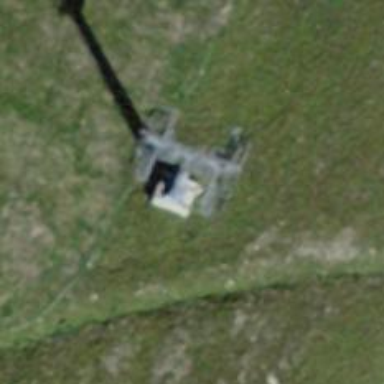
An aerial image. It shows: Pylon for aerialway.